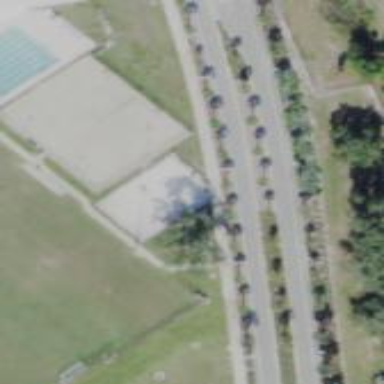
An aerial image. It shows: Concrete basketball court located on leisure land pitch.